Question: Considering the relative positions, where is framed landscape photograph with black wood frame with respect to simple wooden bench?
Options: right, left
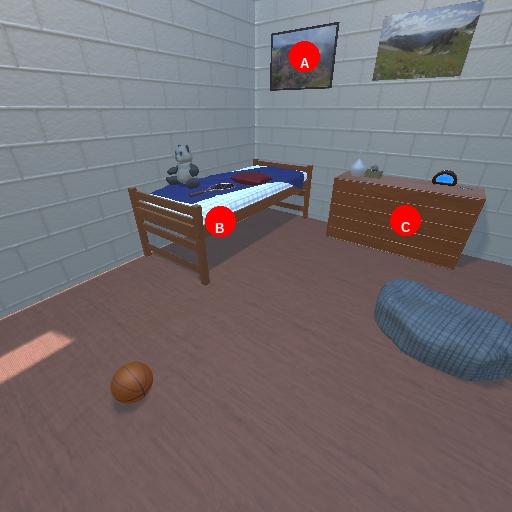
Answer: right